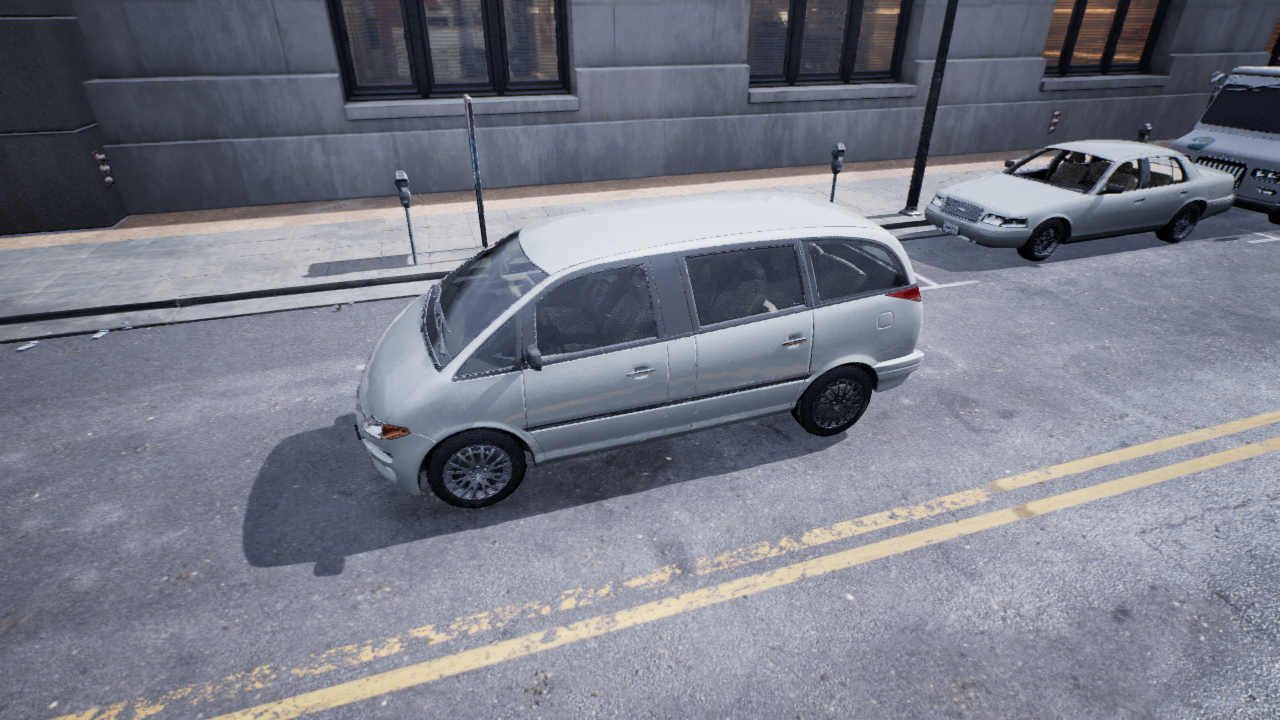
Venue: downtown
Lighting: overcast
Vehicle rig: minivan